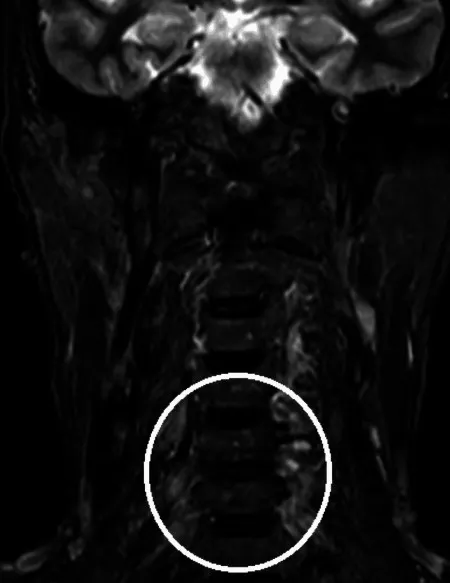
MRI cervical spine. MRI: Magnetic resonance imaging. The circle denotes C3-C4 diffuse disc bulge indenting over the anterior thecal sac, causing mild narrowing of the neural foramina indenting over the exiting nerve roots.
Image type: radiology (mri)